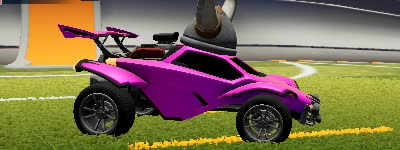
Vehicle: octane